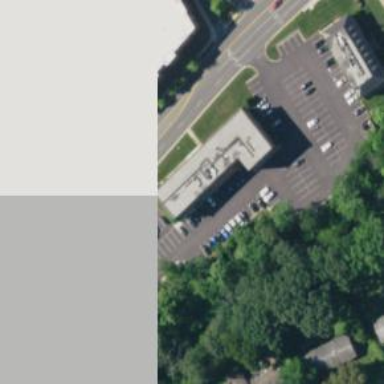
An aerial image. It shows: Commercial building.